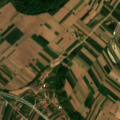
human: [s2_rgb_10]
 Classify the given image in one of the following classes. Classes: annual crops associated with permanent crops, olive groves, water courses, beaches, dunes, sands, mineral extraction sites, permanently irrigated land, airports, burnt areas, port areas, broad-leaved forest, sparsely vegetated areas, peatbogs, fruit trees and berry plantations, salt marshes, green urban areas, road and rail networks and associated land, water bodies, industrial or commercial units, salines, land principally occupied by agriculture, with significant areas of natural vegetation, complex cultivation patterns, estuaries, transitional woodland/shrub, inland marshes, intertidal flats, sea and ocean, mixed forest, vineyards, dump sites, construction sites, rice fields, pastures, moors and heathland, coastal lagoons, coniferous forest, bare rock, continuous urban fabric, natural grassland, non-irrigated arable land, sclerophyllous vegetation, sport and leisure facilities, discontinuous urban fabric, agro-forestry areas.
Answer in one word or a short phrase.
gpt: non-irrigated arable land, complex cultivation patterns, land principally occupied by agriculture, with significant areas of natural vegetation, transitional woodland/shrub